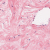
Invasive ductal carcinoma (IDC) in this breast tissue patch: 0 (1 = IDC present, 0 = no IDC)